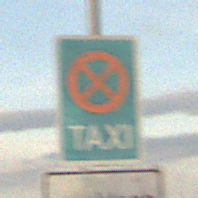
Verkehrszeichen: Taxenstand
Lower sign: ZeitangabenMitBeschraenkungAufWochentage1
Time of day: SunriseSunset
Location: Outdoor (Nature)
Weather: PartlyCloudy
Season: NotSpecified
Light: Natural